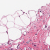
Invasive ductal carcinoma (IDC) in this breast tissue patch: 1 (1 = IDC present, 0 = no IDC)